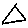
Label: triangle